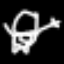
Label: frog